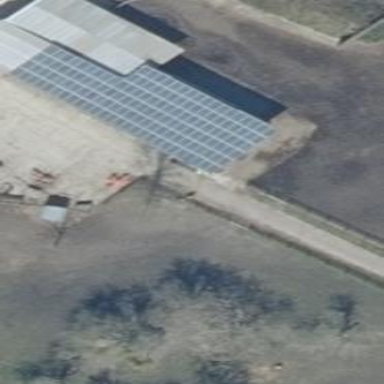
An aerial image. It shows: Building equipped with small solar photovoltaic panel for generating electricity.